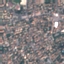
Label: Residential